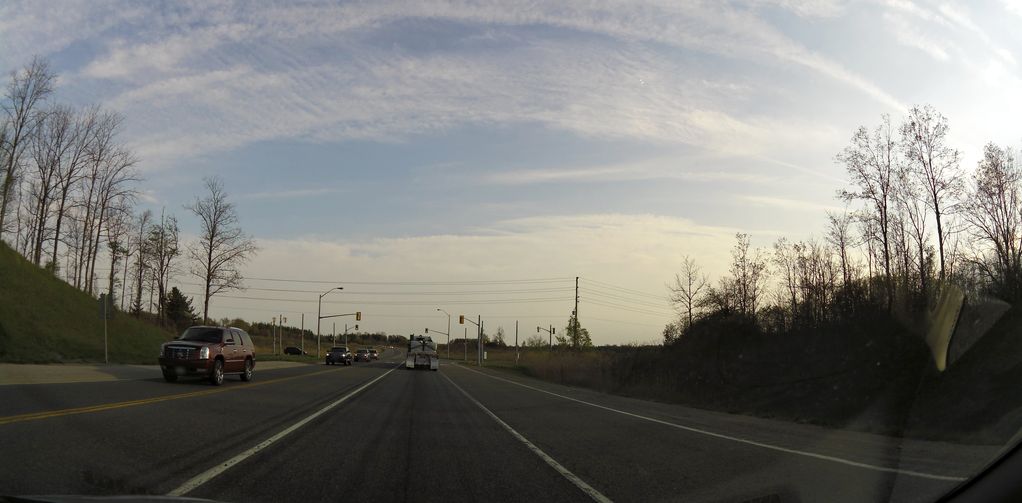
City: hamilton